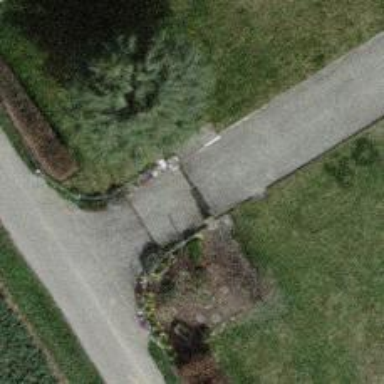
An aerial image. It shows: Gate.